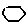
Label: hexagon